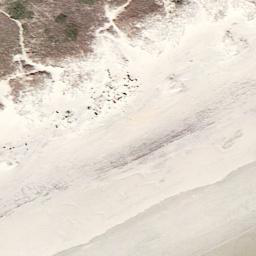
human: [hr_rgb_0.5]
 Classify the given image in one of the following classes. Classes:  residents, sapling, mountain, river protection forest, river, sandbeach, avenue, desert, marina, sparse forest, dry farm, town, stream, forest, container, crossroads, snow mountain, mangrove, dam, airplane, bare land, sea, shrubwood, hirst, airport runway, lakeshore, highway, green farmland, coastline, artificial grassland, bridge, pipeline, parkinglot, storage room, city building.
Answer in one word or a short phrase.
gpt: sandbeach